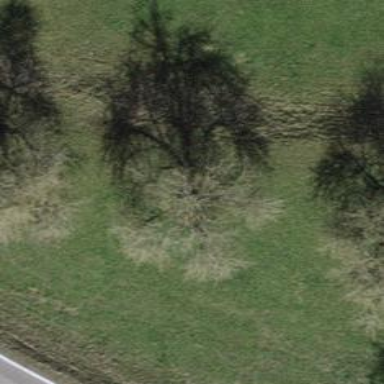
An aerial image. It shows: Agricultural area with deciduous broadleaved trees.